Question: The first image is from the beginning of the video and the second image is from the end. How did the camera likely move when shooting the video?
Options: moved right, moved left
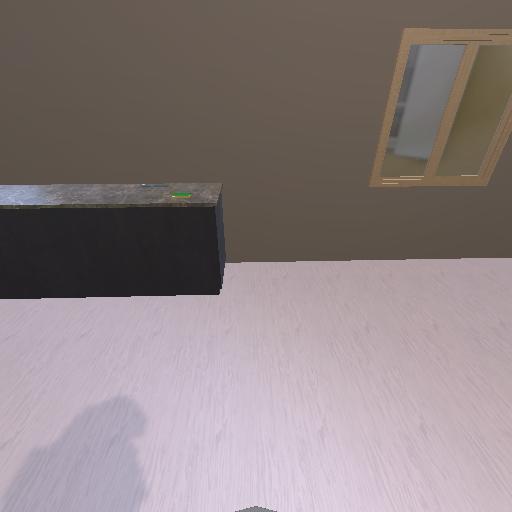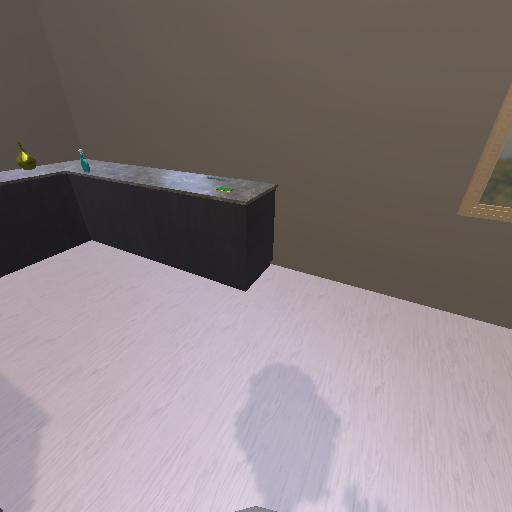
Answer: moved right